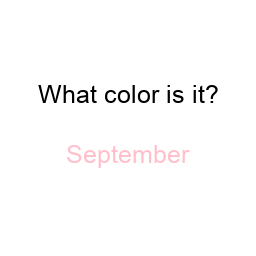
Color: pink
Background color: white
Question text color: black